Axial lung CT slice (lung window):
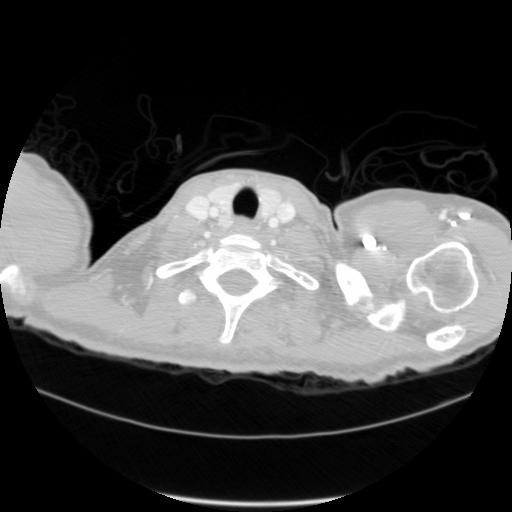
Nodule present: no